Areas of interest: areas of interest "China Petroleum Exploration and Development Research Institute, Northwest Branch"
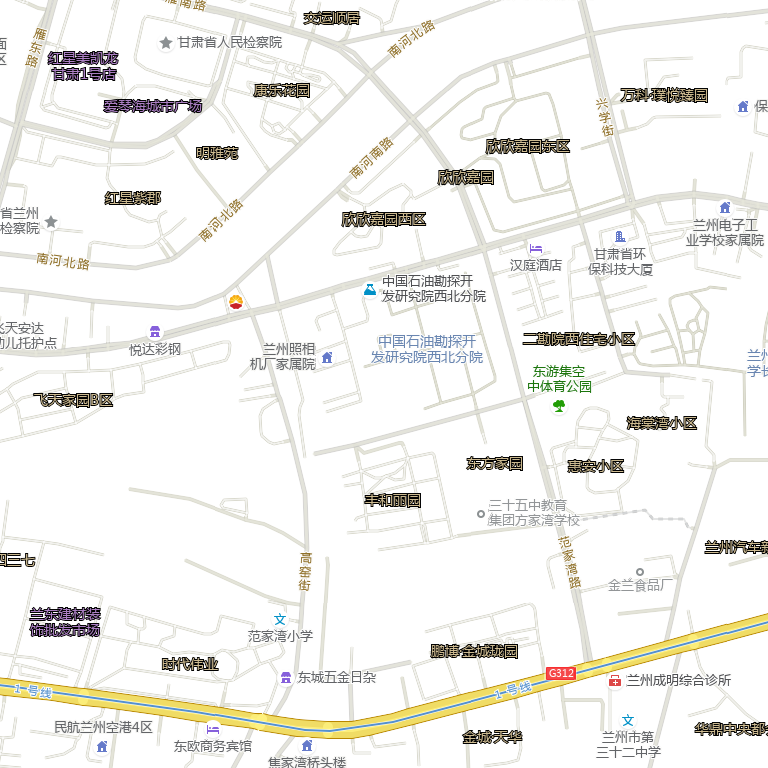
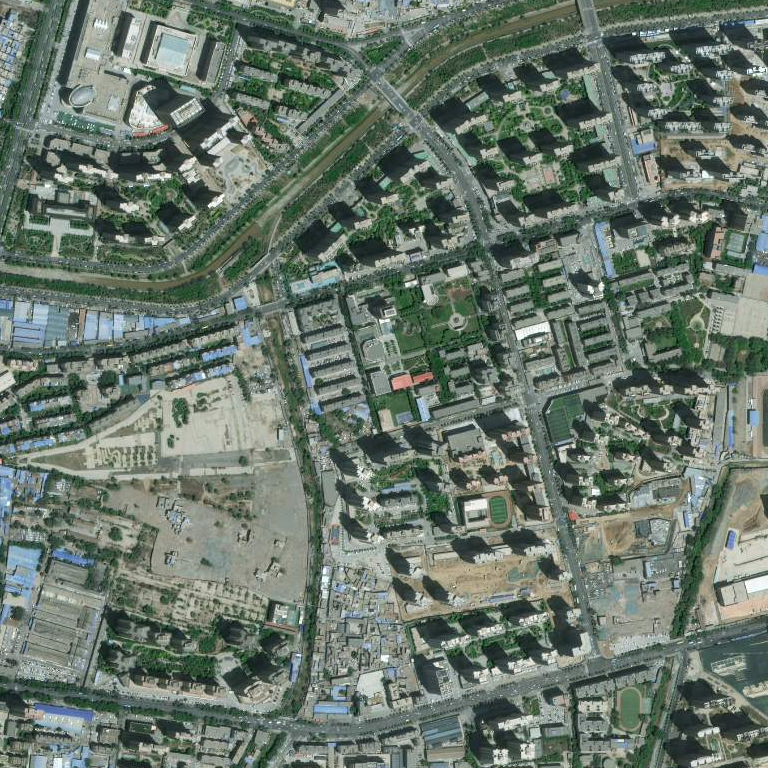